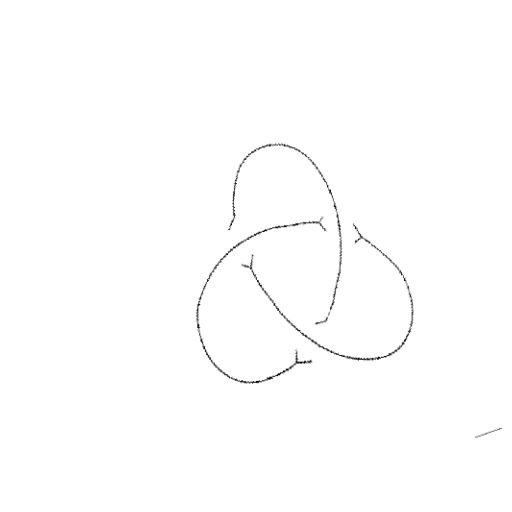
Crossing number: 3